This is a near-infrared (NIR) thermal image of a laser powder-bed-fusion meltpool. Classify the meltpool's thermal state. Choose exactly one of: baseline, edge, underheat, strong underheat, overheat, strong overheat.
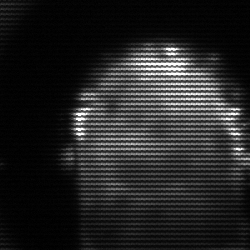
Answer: baseline